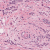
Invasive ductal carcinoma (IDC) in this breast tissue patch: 1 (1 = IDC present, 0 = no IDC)